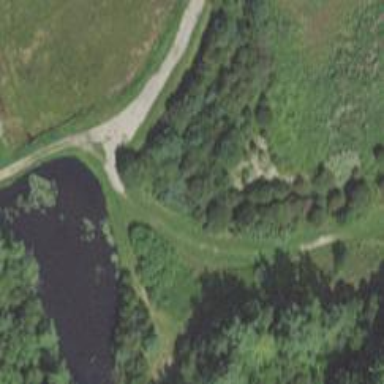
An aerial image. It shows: Culvert tunnel.